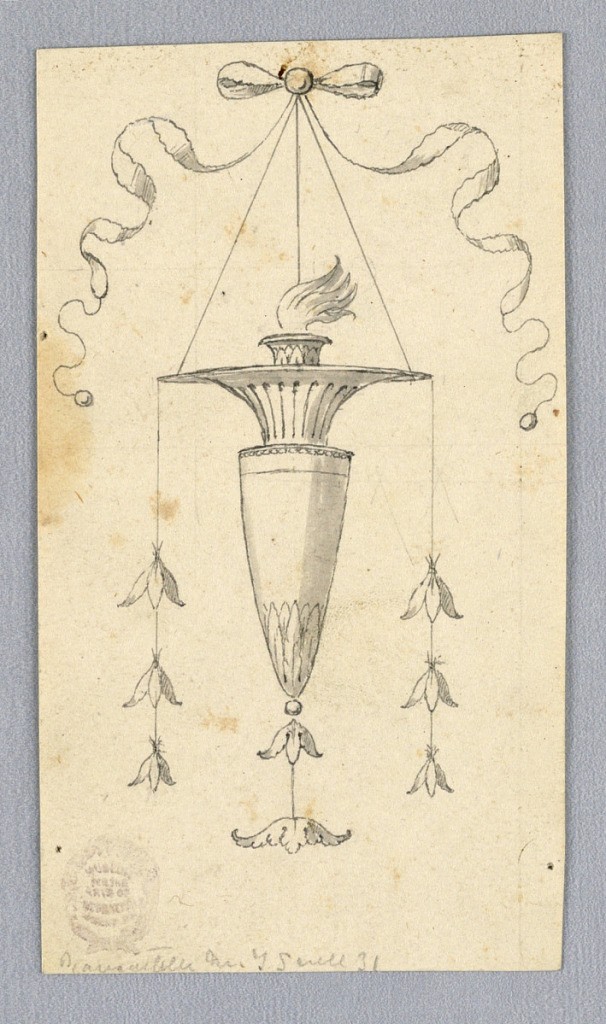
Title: Hanging Brazier
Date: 1820–1830
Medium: Pencil, pen and ink, brush, on grey paper
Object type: Drawing
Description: A burning lamp hanging from a knot.